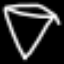
Label: diamond